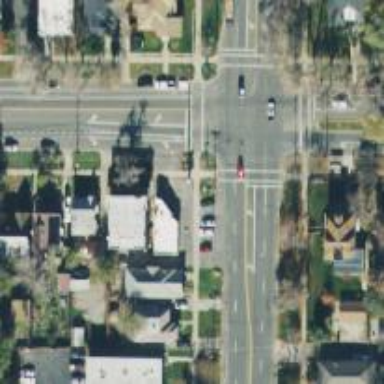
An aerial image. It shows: Crossing with line markings on the road.